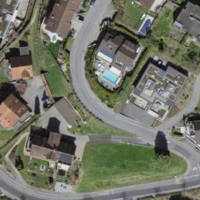
EUNIS habitat code: 55
Species observed at this site:
Lamium galeobdolon